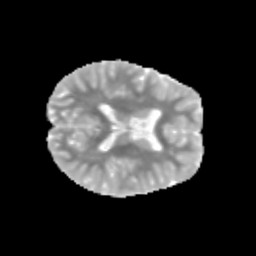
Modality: MD
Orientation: axial
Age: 9
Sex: male
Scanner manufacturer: siemens
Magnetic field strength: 3 T
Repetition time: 3.8 s
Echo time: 0.07 s